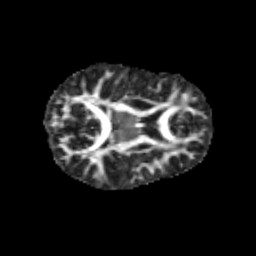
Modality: FA
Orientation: axial
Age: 12
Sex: female
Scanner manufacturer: siemens
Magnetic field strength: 3 T
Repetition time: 3.8 s
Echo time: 0.07 s